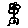
Label: flower